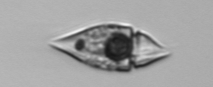
Label: Amphidinium